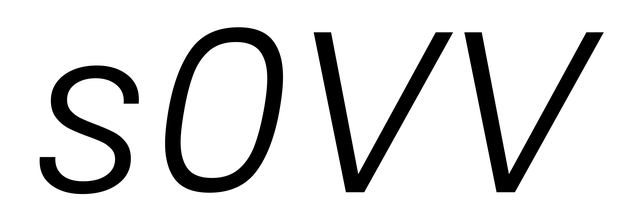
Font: Poppins-LightItalic